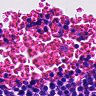
Metastatic tissue present: no